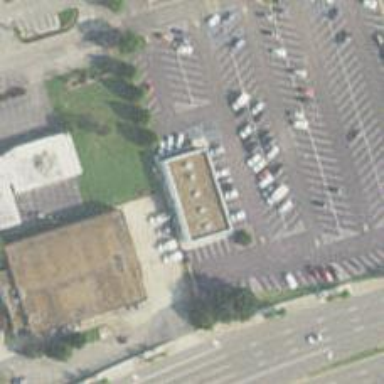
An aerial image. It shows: Car rental service.